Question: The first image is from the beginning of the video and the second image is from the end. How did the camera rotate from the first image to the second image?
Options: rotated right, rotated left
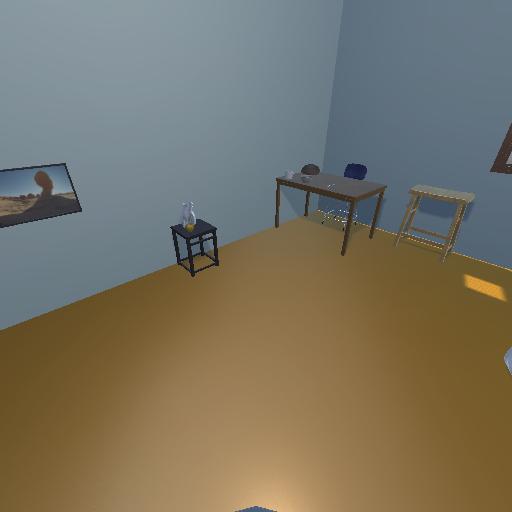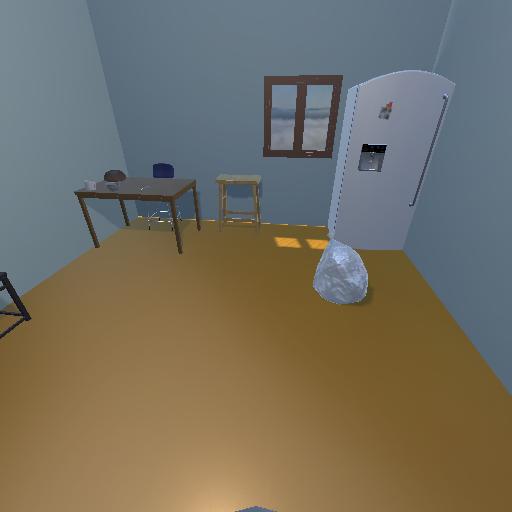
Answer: rotated right